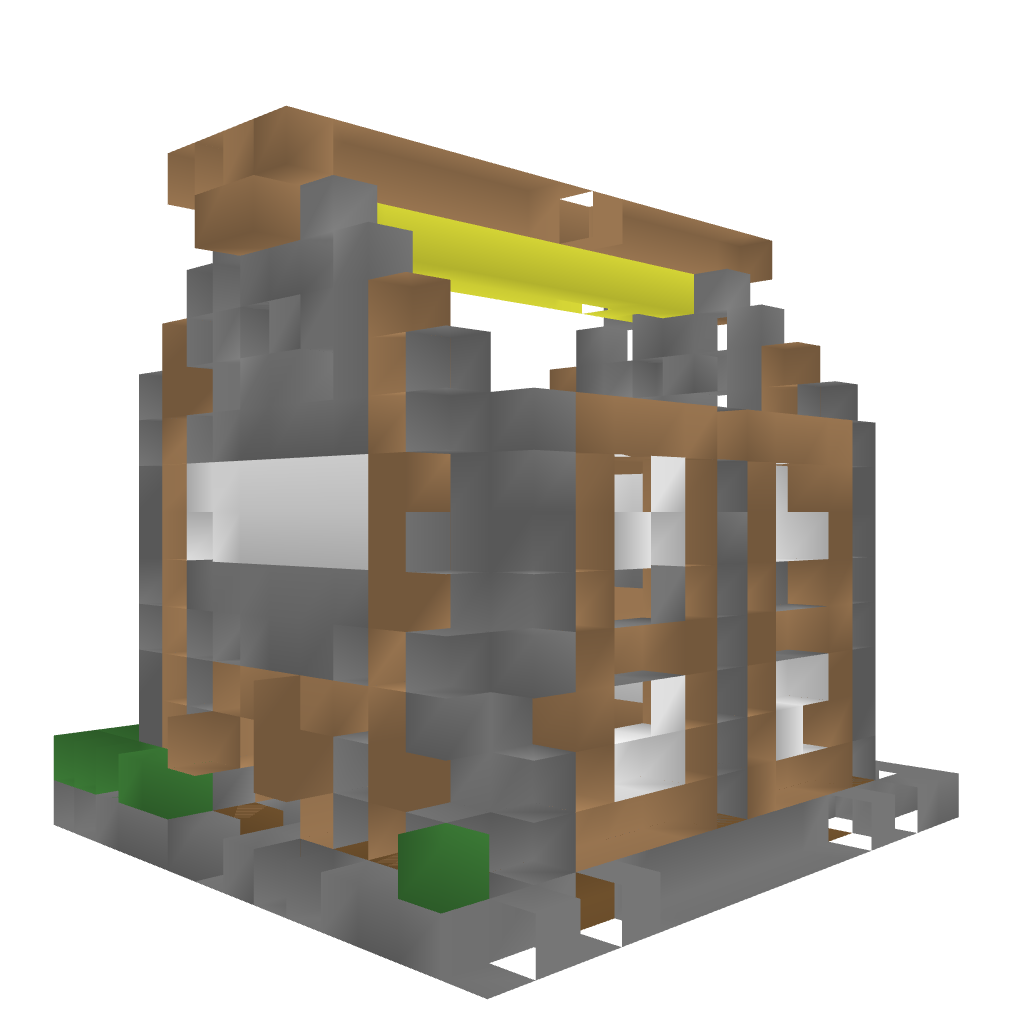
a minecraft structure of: Medieval Style House IV